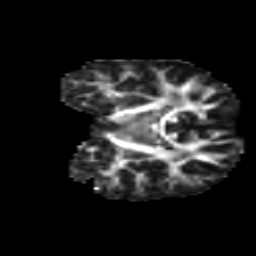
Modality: FA
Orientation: coronal
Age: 10
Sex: male
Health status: ill
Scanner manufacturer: ge
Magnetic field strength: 3 T
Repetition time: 6.752 s
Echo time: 0.079 s